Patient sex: M
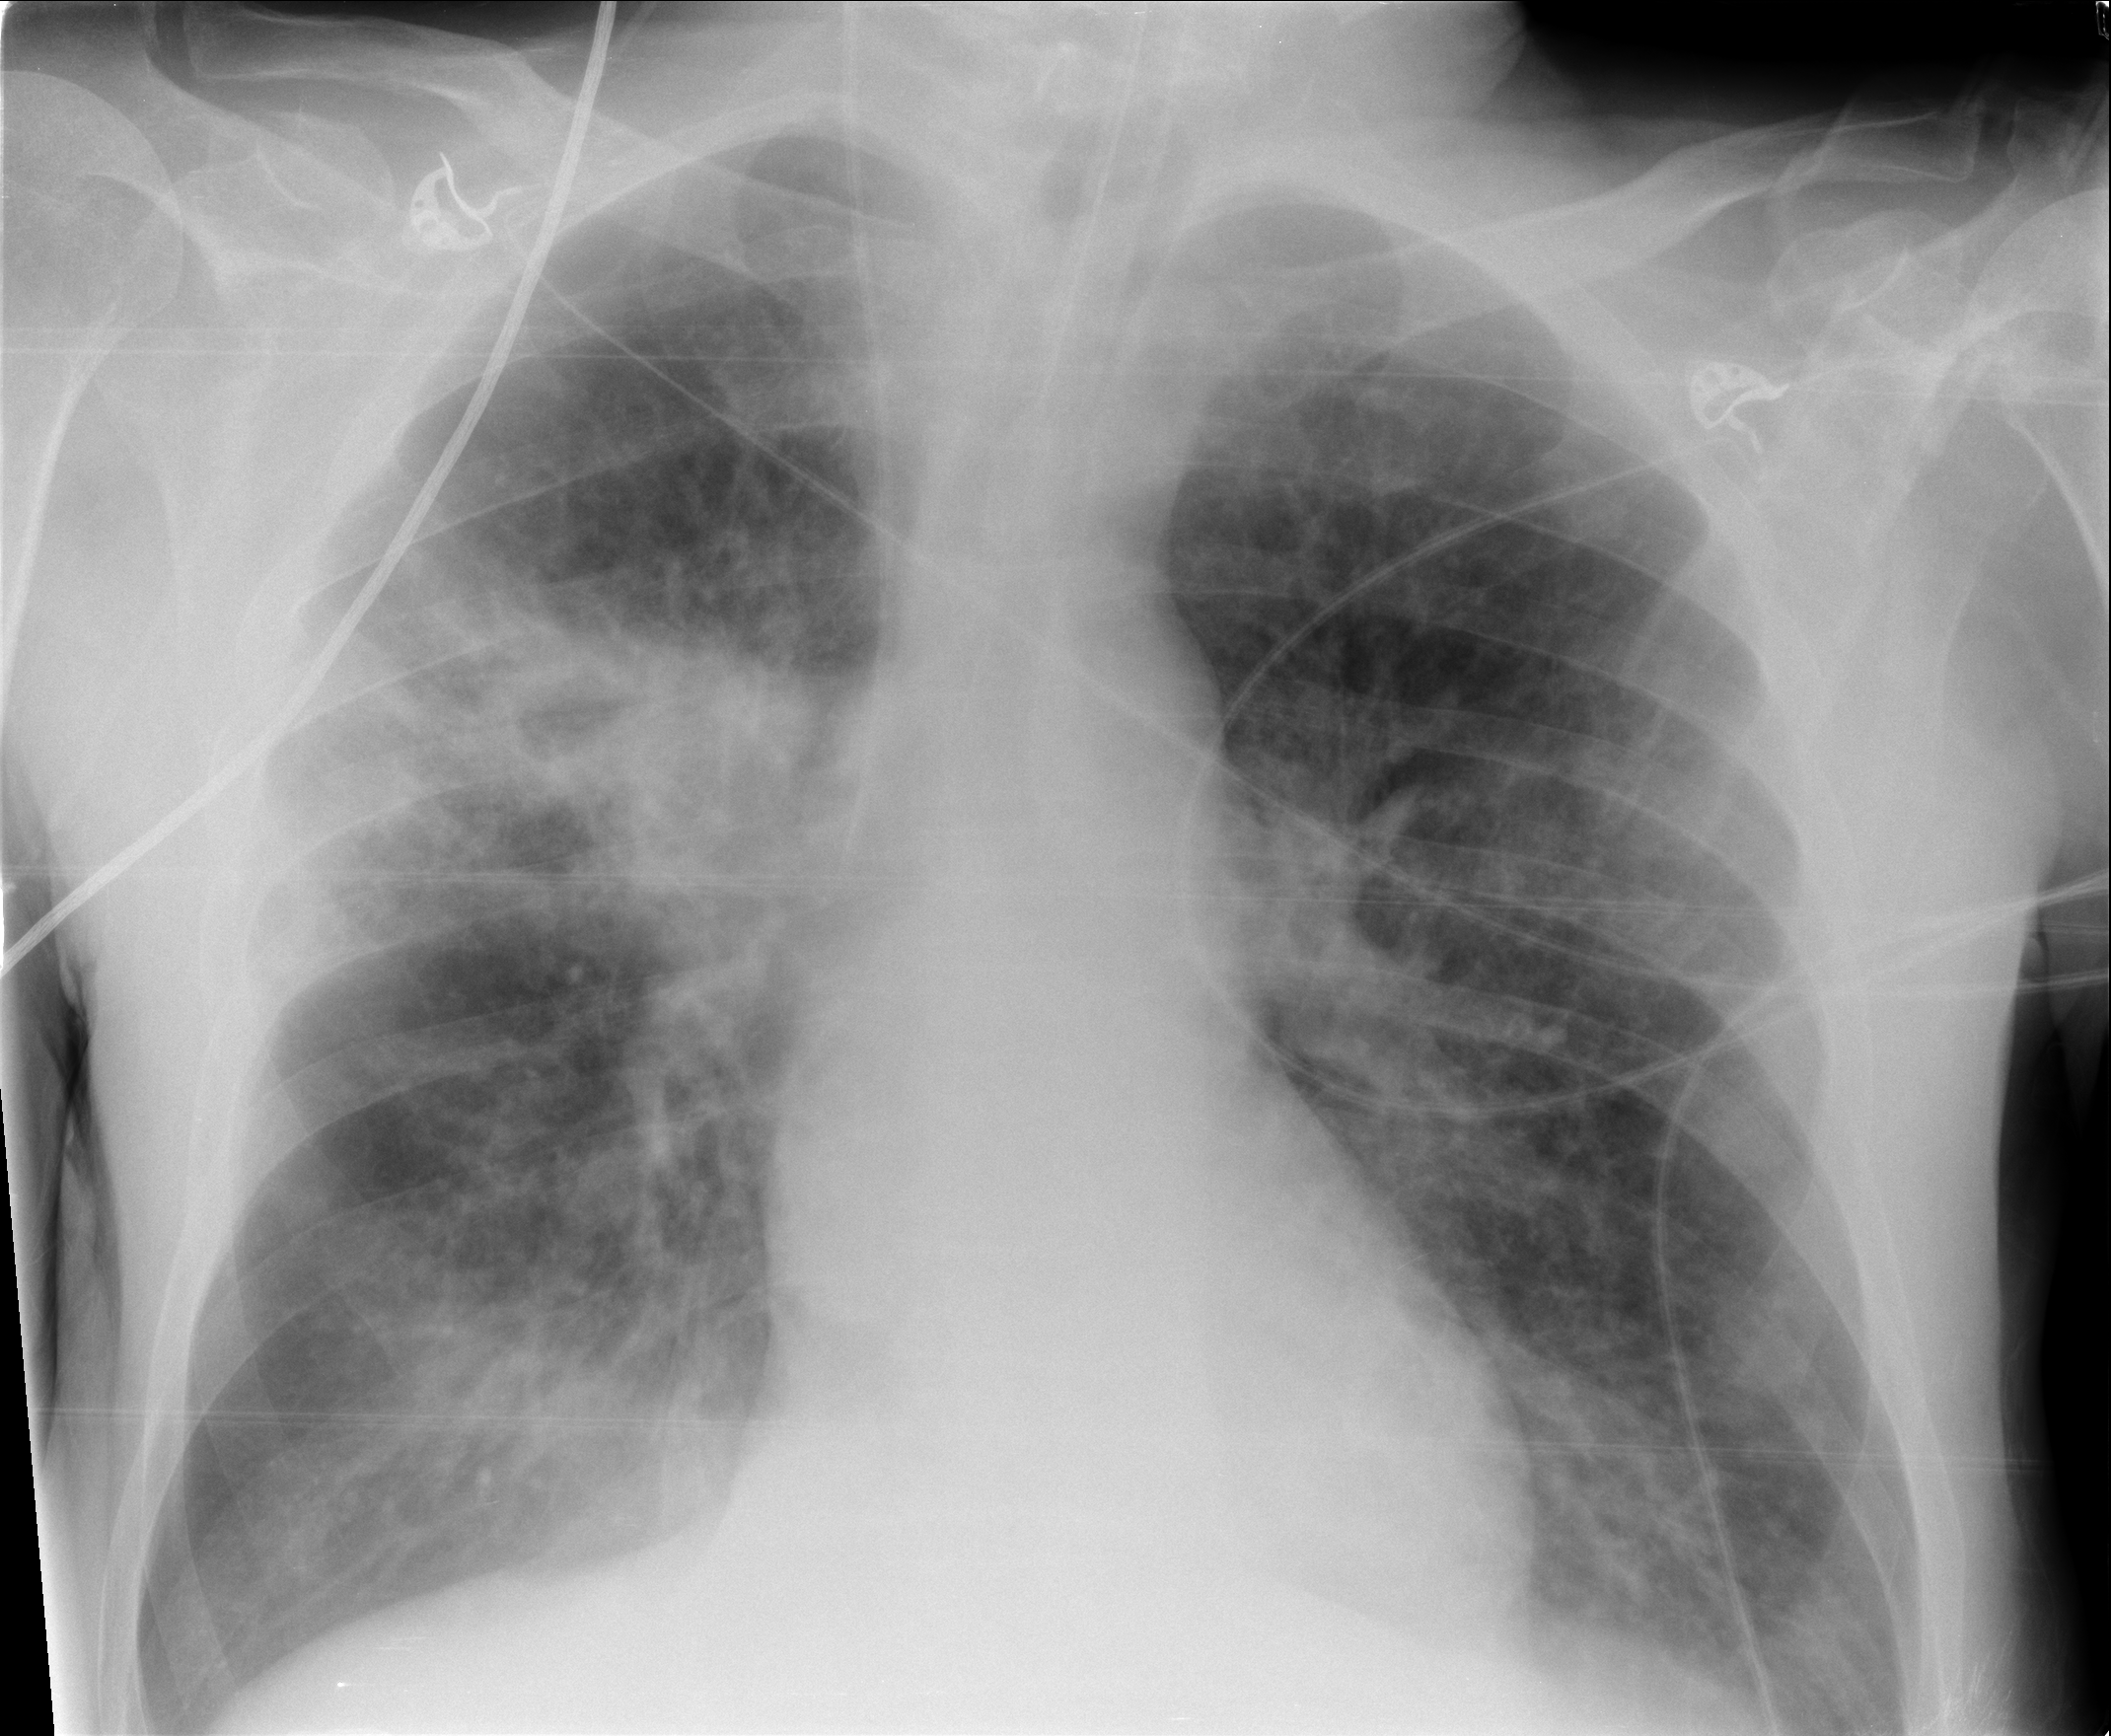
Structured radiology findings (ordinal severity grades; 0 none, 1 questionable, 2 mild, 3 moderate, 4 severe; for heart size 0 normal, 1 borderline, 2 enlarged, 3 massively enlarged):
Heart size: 0
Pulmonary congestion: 0
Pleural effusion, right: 1
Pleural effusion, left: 1
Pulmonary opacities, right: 2
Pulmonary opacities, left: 1
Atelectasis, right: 2
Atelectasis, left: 1